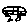
Label: car